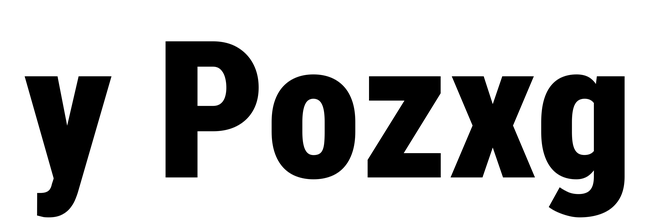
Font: Roboto_Condensed_Black